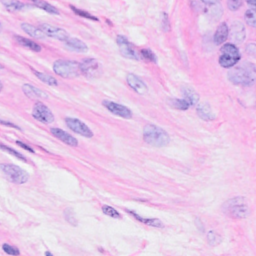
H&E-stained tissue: Breast